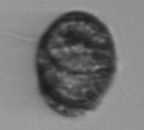
Label: Margalefidinium